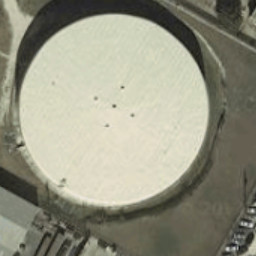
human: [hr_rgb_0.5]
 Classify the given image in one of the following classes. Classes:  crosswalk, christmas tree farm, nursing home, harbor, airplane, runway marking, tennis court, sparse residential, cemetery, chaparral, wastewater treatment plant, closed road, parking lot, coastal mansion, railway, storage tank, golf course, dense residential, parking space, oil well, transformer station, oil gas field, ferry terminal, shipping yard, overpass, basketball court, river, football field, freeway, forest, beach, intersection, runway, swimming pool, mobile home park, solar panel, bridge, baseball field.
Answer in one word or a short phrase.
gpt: storage tank